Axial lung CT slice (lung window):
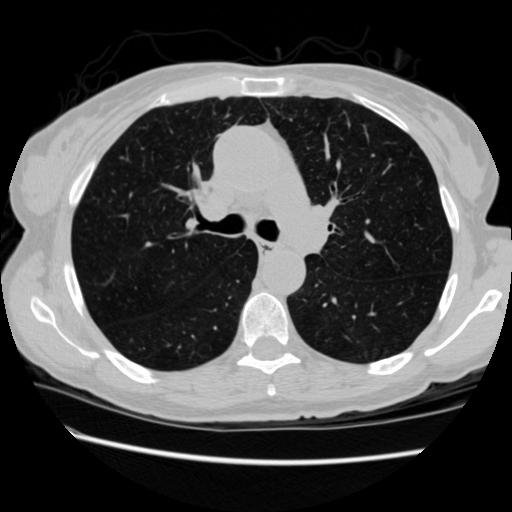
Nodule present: no